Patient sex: F
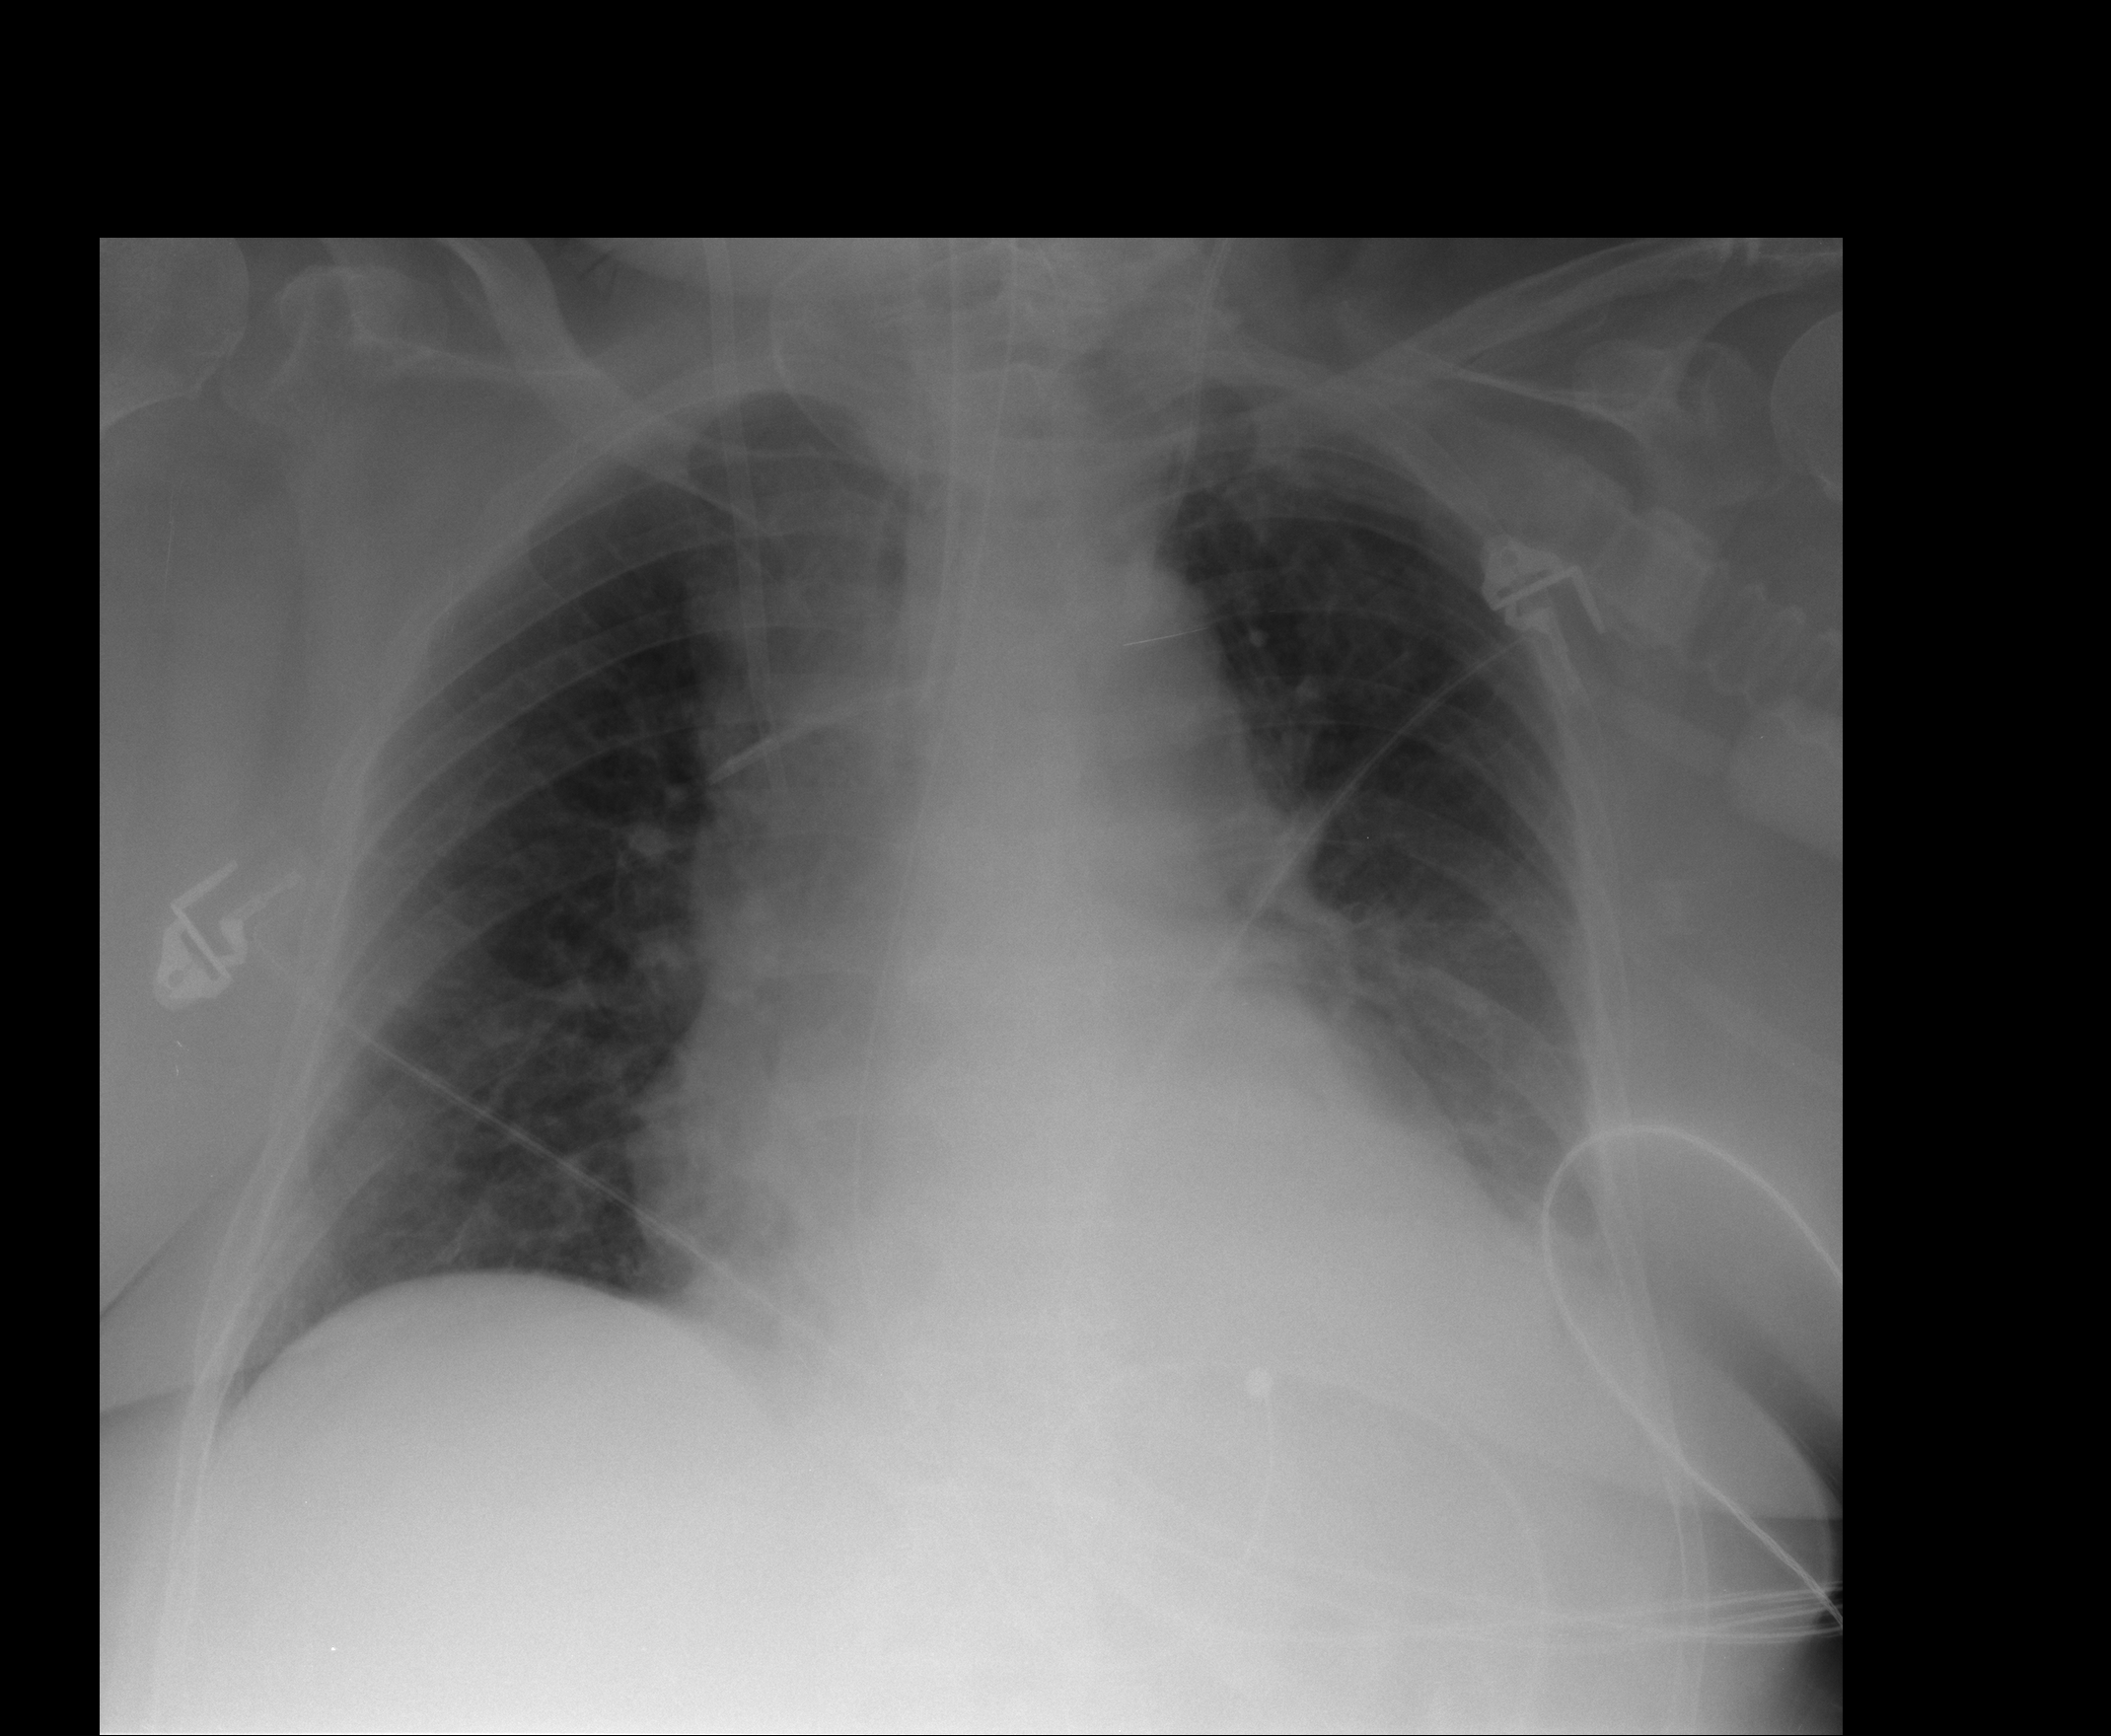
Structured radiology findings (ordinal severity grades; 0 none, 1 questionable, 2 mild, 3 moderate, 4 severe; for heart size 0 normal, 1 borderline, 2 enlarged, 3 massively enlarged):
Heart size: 2
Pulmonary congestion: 1
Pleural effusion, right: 0
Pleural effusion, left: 1
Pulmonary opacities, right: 0
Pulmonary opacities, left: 1
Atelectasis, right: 0
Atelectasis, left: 1